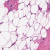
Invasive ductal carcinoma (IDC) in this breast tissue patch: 0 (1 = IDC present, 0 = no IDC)